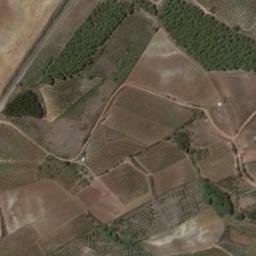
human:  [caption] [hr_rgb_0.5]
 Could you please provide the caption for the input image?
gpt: Most terraces are planted with crops .

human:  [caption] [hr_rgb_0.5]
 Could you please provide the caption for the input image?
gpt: Many irregularly shaped brown and green mixed farm fields .

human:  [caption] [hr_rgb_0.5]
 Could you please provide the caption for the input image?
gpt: The bare terrace is next to some trees .

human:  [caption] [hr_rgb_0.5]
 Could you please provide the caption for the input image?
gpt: The green plants are on the terrace .

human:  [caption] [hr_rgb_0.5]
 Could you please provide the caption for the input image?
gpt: There are some brown terraces arranged irregularly .